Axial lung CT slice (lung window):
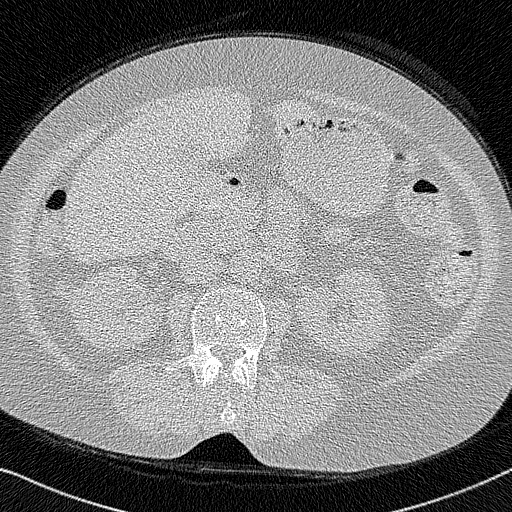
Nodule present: no